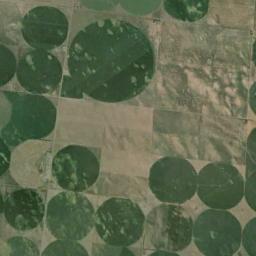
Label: circular_farmland